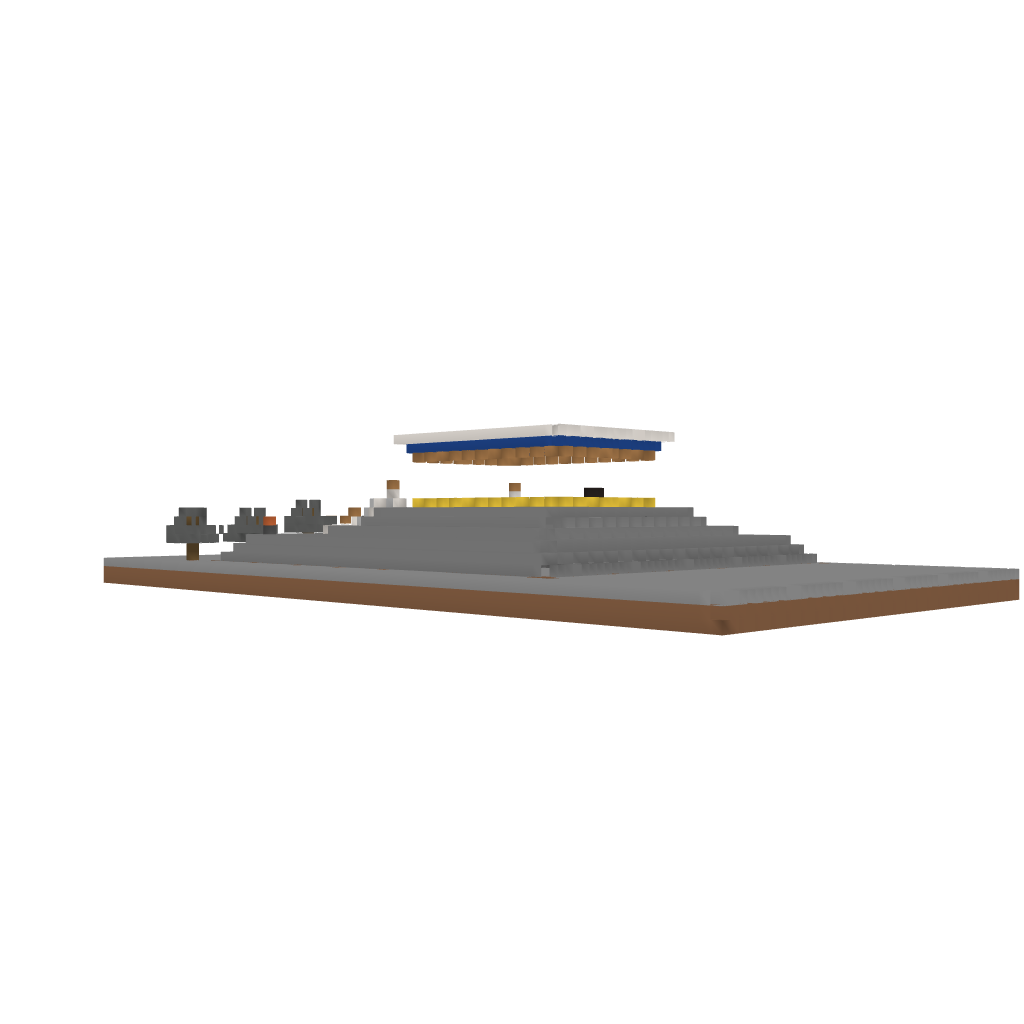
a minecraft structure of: greek temple